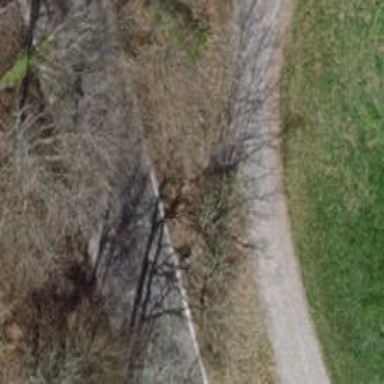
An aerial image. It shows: Steps on fine gravel road.